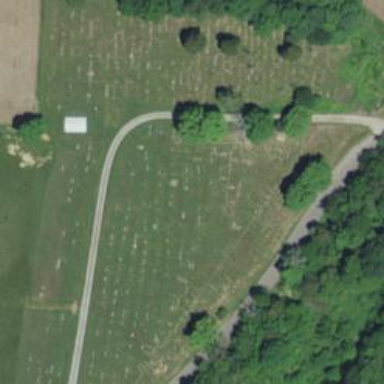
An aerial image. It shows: Cemetery.